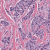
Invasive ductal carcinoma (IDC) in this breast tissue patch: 1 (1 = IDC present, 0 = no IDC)